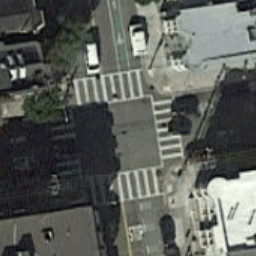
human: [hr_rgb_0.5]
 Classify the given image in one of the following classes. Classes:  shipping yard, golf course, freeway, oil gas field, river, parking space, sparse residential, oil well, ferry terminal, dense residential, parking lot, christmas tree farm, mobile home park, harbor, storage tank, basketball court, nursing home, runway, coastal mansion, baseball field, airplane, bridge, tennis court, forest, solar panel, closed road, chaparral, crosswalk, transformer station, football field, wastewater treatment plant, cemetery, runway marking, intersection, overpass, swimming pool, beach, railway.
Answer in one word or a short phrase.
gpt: crosswalk